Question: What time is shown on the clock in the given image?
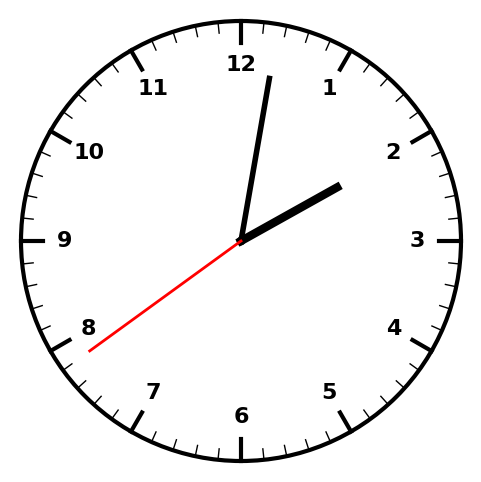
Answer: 02:01:39